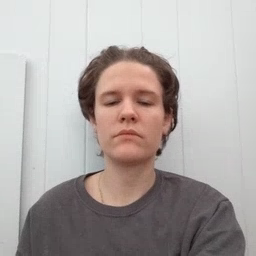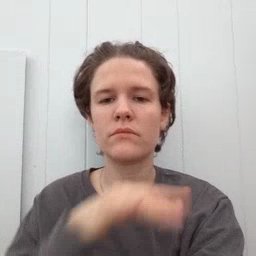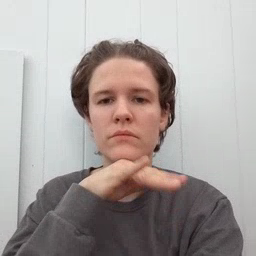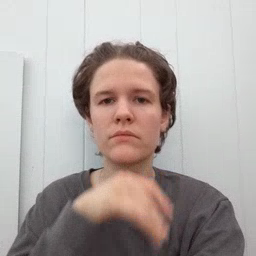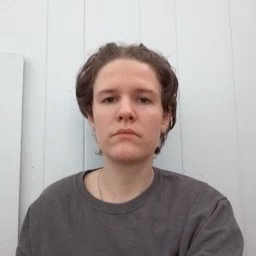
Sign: dirty